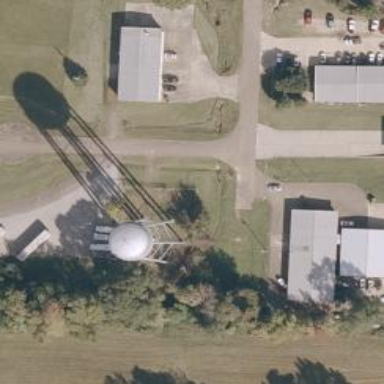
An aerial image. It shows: Water tower that is man-made.